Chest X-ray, PA view. Patient: 59 years old, sex M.
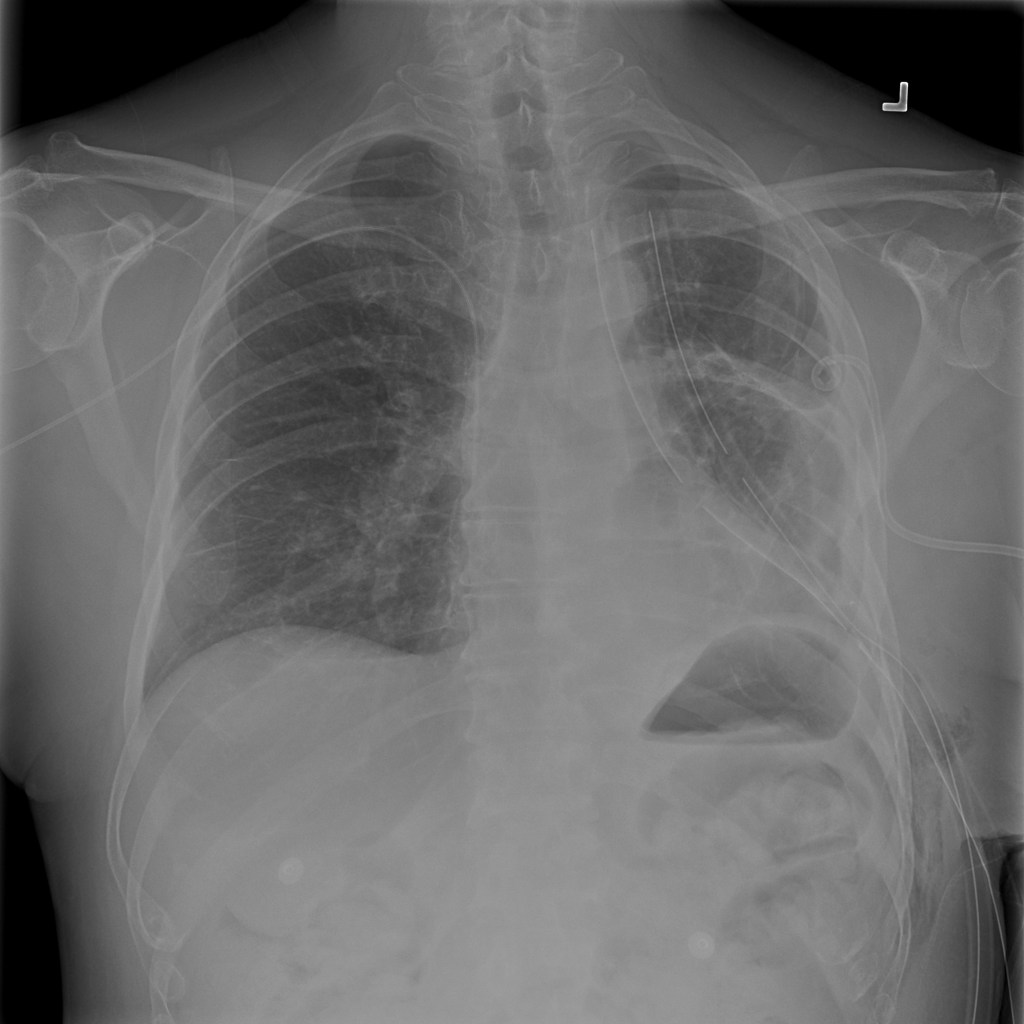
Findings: Emphysema